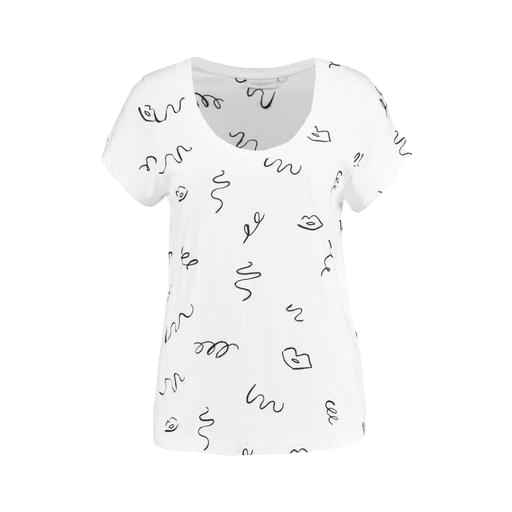
t-shirt twist graphic, white printed t-shirt, silver printed white t-shirt, white background